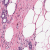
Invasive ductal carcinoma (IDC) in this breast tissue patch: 0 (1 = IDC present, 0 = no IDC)